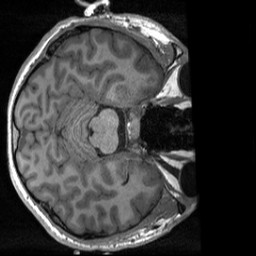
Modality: T1w
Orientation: axial
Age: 27
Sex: male
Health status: healthy
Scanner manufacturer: siemens
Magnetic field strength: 3 T
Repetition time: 2 s
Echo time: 0.00232 s